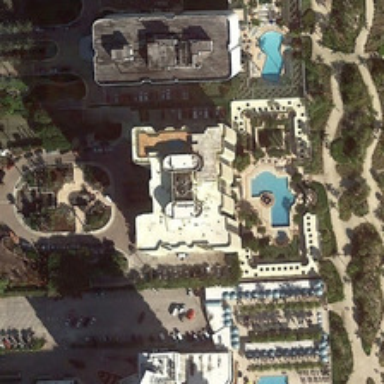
Here is a resort between a park and a square .